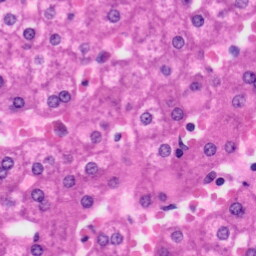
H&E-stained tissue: Liver